Chest X-ray:
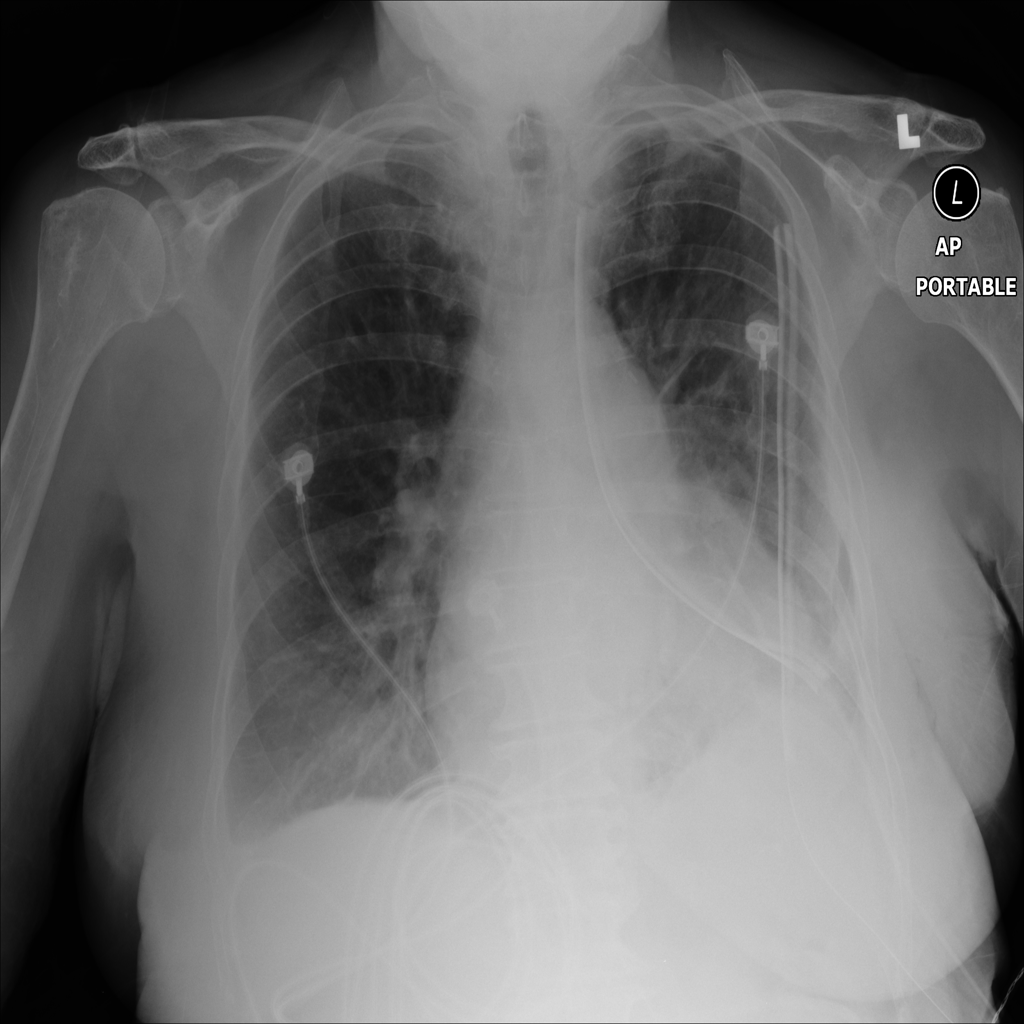
Findings: Pneumothorax, Effusion, Cardiomegaly
No abnormal finding: no